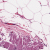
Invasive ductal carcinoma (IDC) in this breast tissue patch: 0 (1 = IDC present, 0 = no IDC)